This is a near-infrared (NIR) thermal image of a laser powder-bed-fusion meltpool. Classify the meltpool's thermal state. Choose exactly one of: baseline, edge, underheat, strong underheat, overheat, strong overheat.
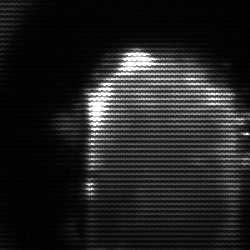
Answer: baseline